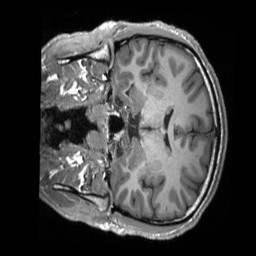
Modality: T1w
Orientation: coronal
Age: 23
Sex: male
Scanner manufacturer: siemens
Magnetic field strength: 3 T
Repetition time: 2.3 s
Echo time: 0.00232 s